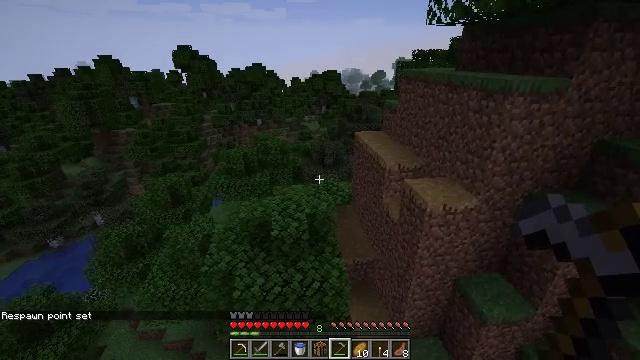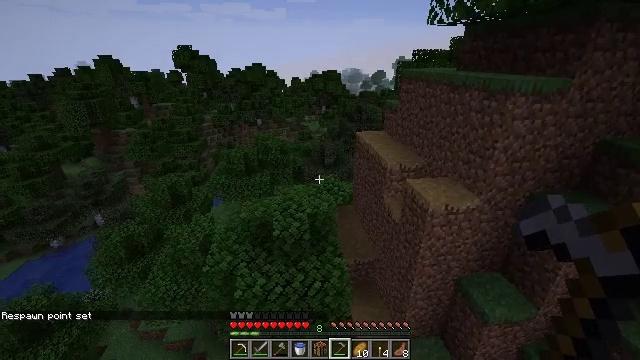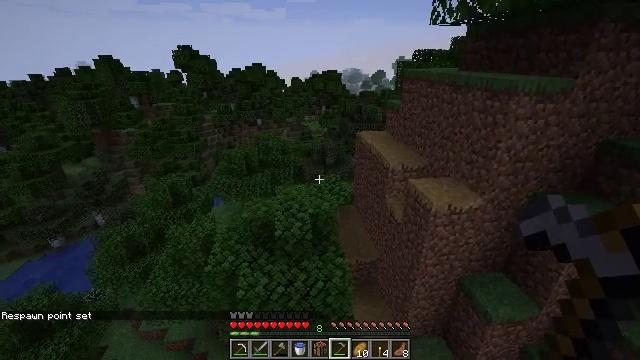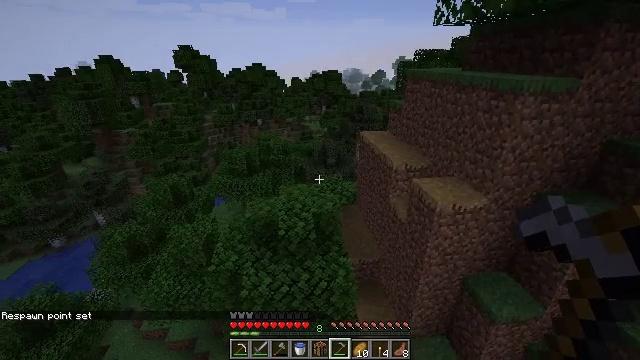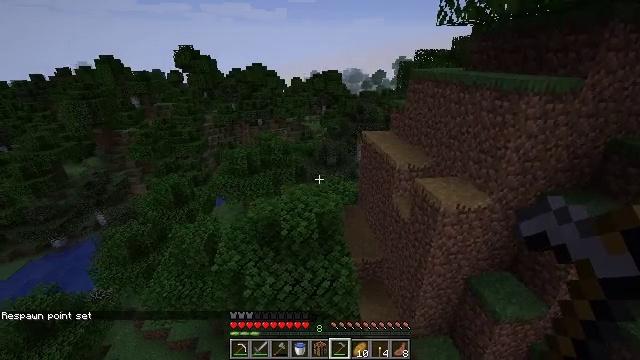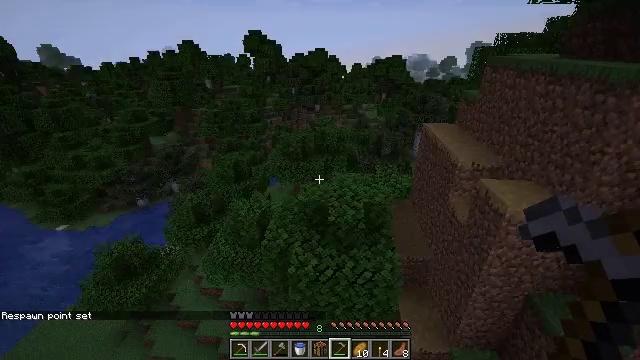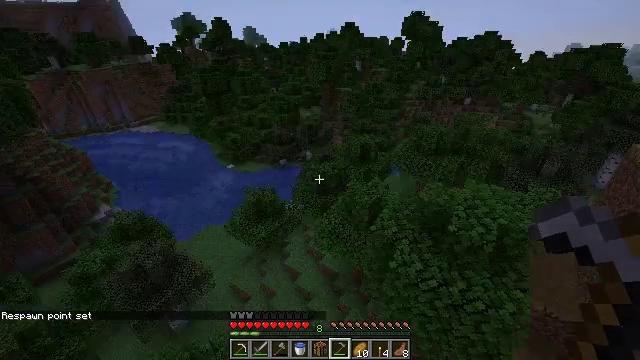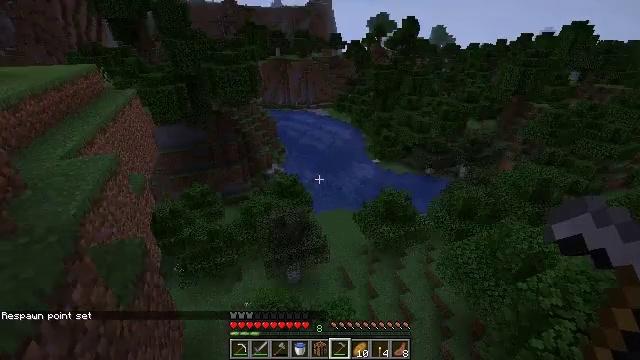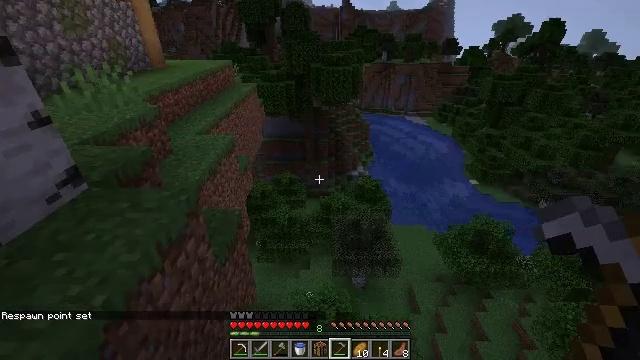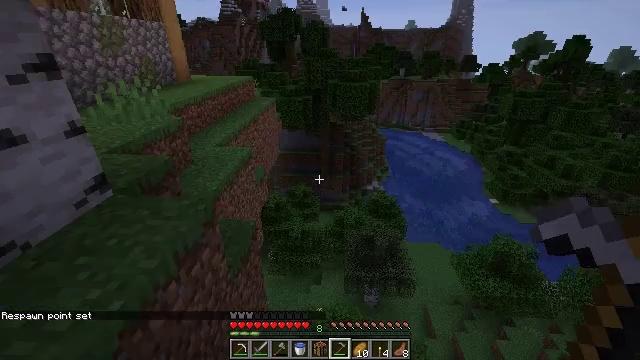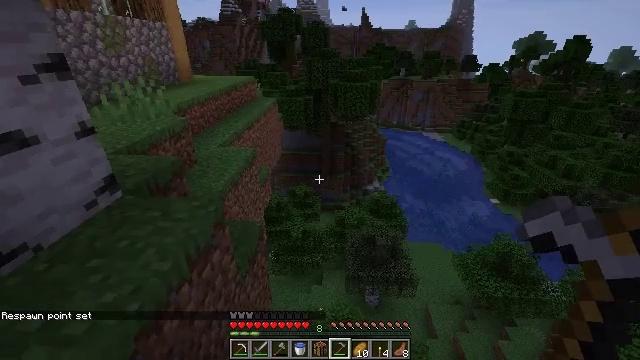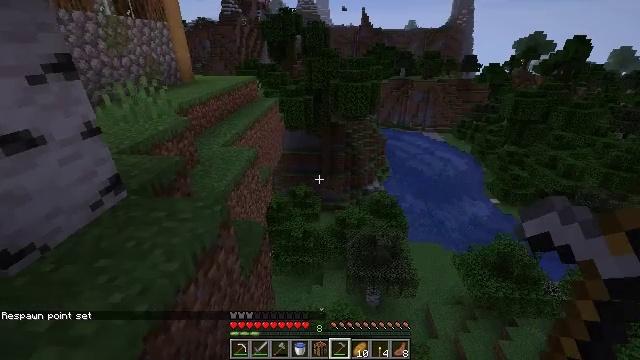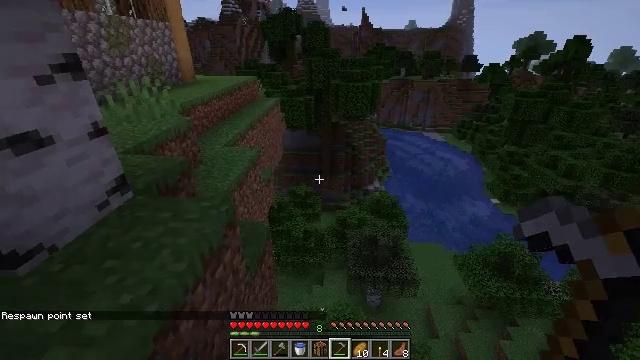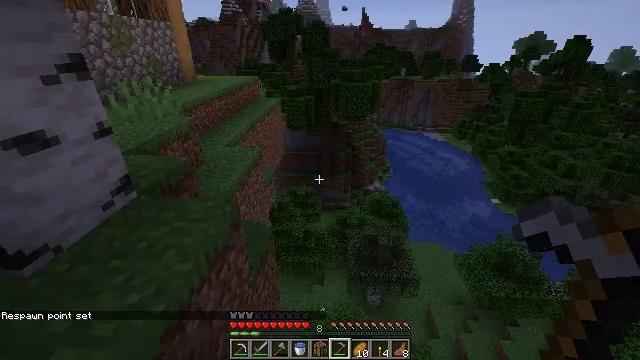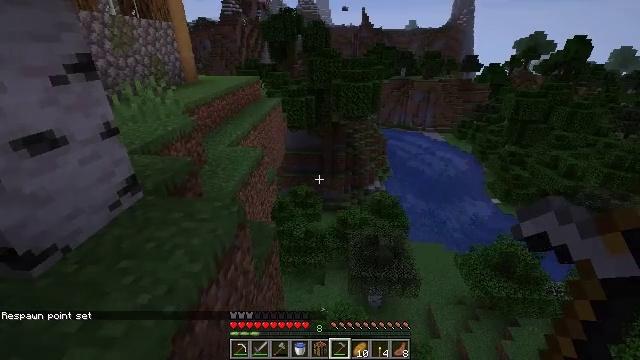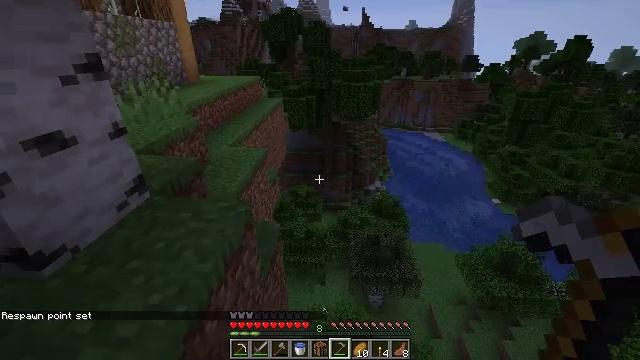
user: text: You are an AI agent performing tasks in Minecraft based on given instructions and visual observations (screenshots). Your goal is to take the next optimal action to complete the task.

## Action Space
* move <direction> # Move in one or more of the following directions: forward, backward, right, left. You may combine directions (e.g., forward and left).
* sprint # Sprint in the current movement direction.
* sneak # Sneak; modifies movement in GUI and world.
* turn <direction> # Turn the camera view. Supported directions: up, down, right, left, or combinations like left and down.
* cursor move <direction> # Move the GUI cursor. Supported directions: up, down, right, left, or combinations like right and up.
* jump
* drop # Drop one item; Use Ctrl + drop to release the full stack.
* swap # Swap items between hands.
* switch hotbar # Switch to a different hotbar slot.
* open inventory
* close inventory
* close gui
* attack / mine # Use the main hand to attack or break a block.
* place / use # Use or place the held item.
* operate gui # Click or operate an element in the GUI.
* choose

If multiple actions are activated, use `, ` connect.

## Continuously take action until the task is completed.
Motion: motion action
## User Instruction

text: Assemble materials to craft wheat.
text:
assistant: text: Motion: move left, sneak
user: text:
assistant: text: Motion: move left, sneak
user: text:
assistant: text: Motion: move left, sneak
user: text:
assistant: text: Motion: move left, sneak
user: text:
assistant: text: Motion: move left, sneak, turn left and down
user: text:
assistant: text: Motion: move left, sneak, turn left and down
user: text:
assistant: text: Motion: move left, sneak, turn left
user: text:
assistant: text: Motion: move left, sneak, turn left
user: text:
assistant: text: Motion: move left, sneak, turn left and up
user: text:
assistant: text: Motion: move left, sneak
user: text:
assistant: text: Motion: move left, sneak
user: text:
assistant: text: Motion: move left, sneak
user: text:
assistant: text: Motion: move left, sneak
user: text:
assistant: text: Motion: move left, sneak
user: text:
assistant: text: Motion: move left, sneak
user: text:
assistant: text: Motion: move left, sneak
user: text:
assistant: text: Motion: move left, sneak
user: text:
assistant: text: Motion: move left, sneak
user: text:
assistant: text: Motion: move left, sneak, turn left
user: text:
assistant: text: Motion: move left, sneak, turn left
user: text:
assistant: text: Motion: move left, sneak, turn left
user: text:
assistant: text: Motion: move left, sneak
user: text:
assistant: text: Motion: move left, sneak
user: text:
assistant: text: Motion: move left, sneak, turn left
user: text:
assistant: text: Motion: move left, sneak, turn left and up
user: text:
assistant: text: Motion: move forward and move left, sneak, turn left and up
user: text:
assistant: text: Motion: move forward, turn left and up
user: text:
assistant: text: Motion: move forward, turn left and up
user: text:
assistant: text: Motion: move forward, sprint, turn left
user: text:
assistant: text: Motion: move forward, sprint